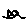
Label: fish